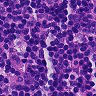
Metastatic tissue present: no